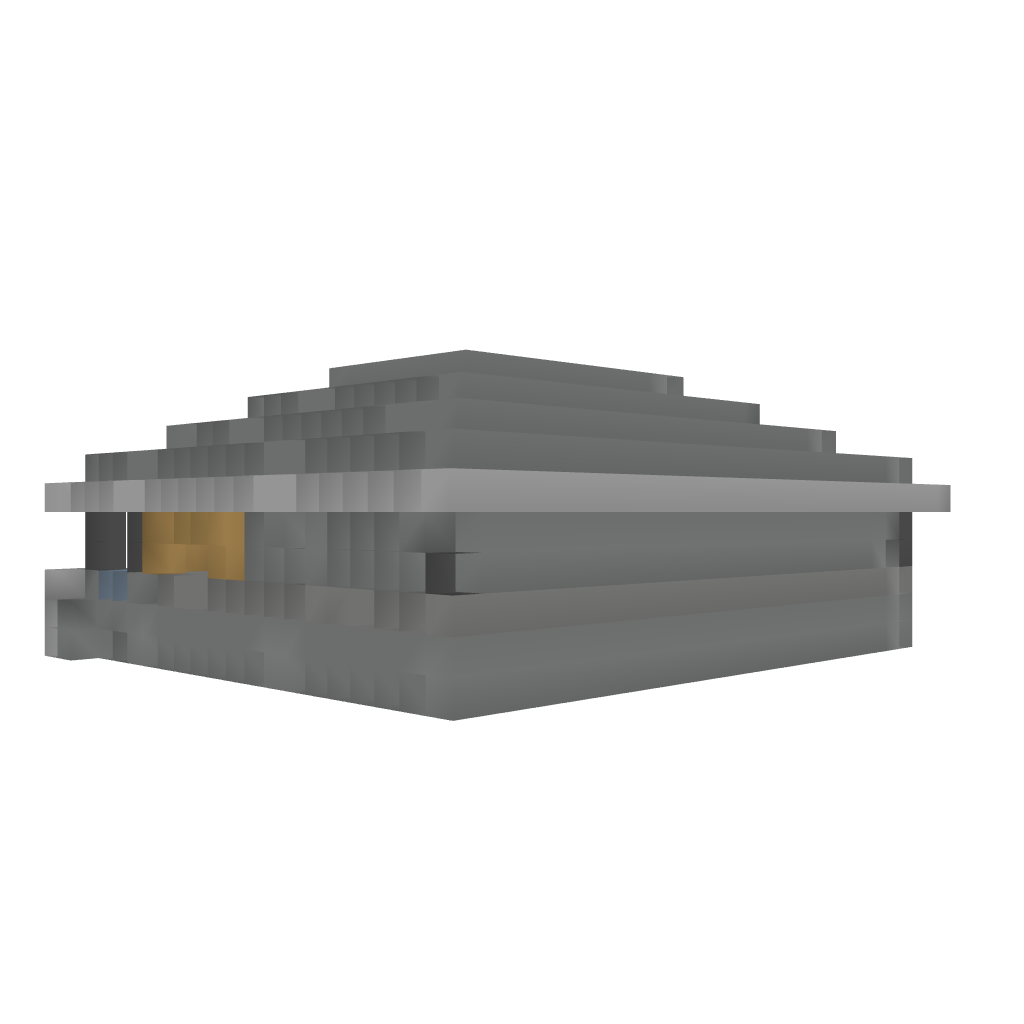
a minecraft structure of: Server Bank